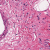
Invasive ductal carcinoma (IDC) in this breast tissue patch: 0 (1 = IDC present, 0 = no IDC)